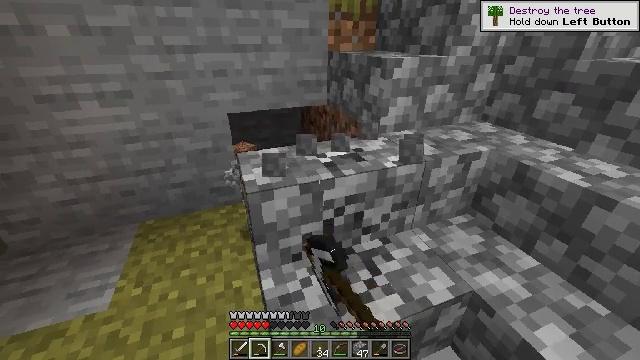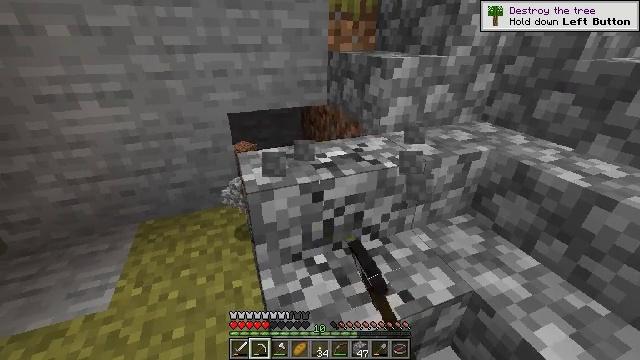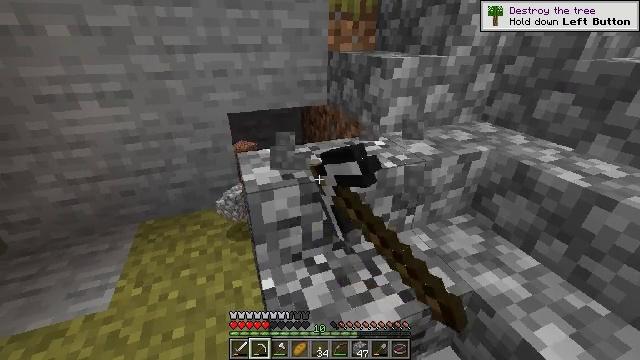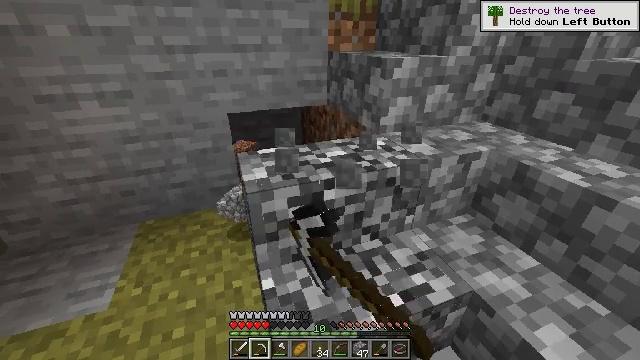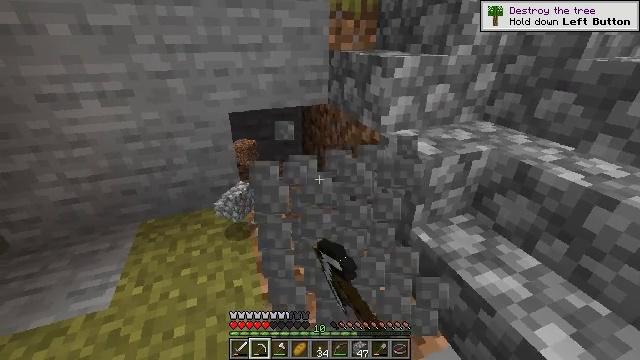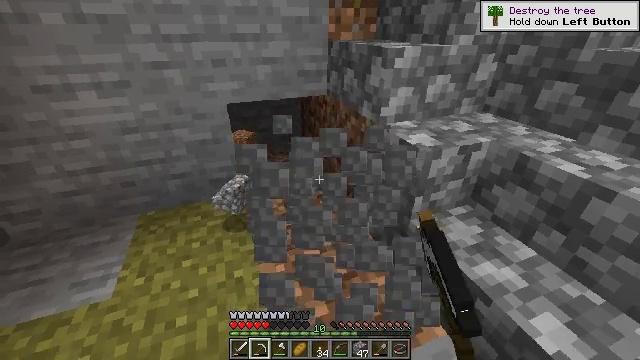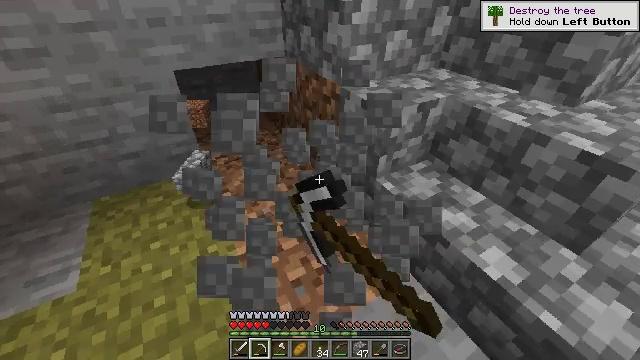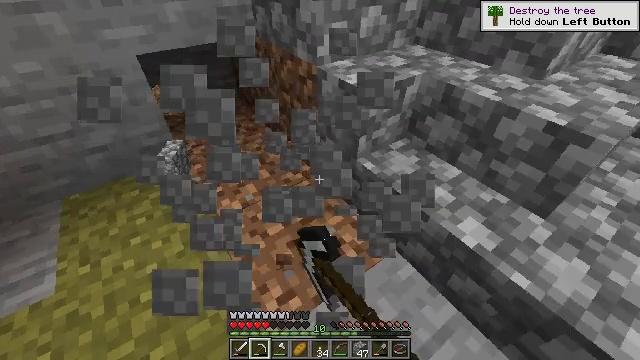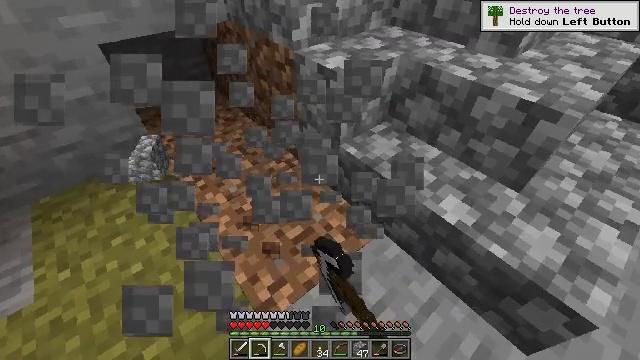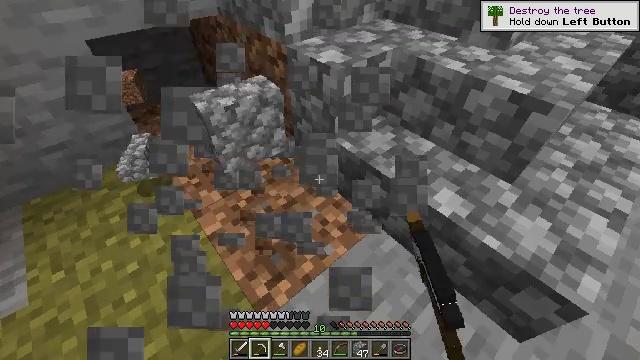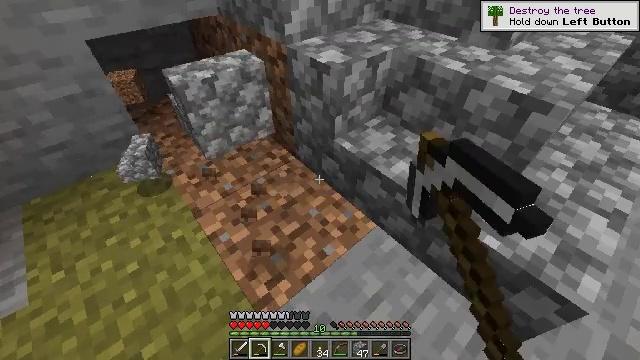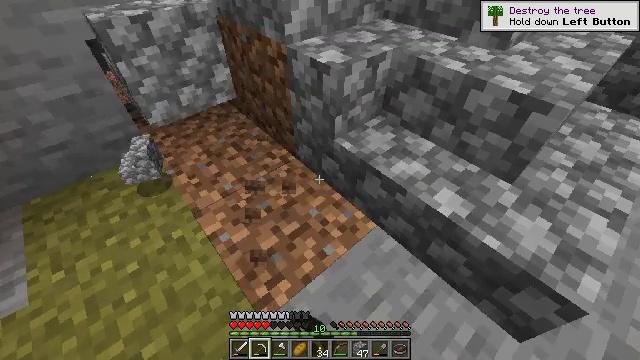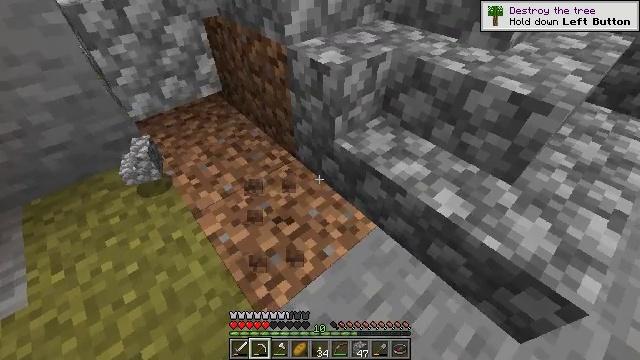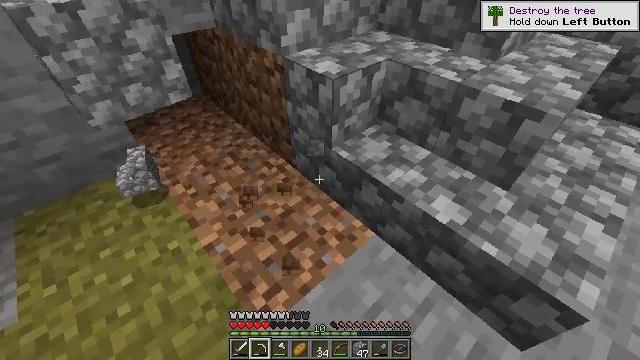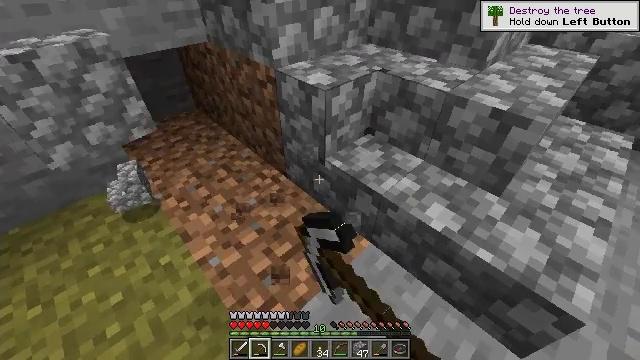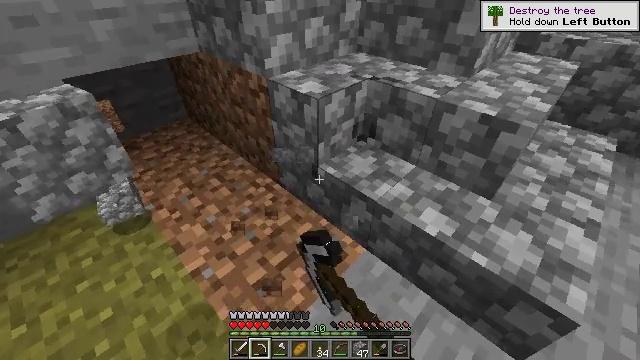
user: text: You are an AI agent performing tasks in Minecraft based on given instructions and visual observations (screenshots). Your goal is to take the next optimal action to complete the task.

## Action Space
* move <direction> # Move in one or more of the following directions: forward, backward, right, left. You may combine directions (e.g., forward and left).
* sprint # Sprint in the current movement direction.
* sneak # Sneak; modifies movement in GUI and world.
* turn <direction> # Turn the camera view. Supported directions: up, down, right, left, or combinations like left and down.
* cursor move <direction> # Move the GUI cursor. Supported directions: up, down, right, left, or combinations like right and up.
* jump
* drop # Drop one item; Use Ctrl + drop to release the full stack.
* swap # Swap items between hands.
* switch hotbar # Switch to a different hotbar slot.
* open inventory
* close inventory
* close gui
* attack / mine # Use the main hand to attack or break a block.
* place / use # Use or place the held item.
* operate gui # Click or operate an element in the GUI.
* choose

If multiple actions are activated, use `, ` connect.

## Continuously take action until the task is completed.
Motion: motion action
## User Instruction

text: Break the cobblestone stairs for materials.
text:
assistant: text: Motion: attack / mine
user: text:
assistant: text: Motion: attack / mine
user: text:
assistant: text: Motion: attack / mine
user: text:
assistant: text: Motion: attack / mine
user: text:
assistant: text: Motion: turn down, attack / mine
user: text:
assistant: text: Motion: turn right and down, attack / mine
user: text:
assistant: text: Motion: turn right and down, attack / mine
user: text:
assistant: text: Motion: turn right and down, attack / mine
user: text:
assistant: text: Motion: turn right and down, attack / mine
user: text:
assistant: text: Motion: attack / mine
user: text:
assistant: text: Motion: attack / mine
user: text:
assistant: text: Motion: attack / mine
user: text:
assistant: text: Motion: turn up, attack / mine
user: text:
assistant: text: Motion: turn right and up, attack / mine
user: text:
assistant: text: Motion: turn right and up, attack / mine
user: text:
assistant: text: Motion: turn right and up, attack / mine
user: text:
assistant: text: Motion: turn right and up, attack / mine
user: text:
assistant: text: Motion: attack / mine
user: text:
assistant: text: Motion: attack / mine
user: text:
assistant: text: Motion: no_op
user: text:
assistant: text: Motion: no_op
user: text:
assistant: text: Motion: turn left and up
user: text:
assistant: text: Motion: turn left and up
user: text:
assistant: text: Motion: turn left and up
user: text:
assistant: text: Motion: turn left and up
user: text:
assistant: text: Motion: turn left and up
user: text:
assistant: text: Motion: no_op
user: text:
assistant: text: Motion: no_op
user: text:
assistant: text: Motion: no_op
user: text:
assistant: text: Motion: no_op